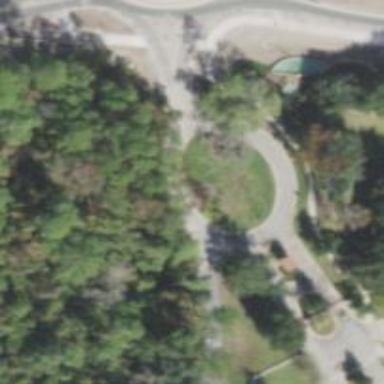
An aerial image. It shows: Circular junction on residential road.